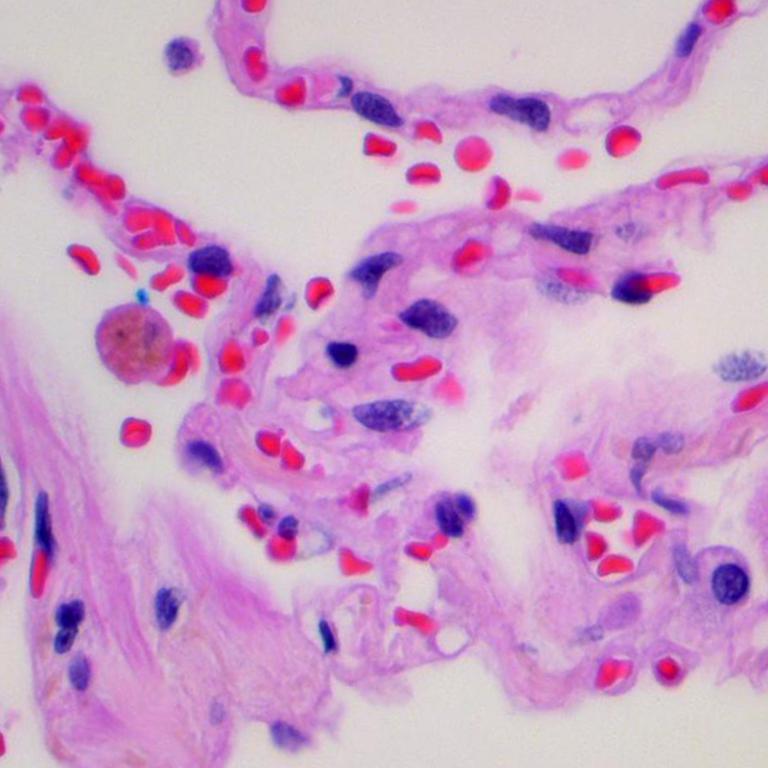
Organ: lung
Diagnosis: benign